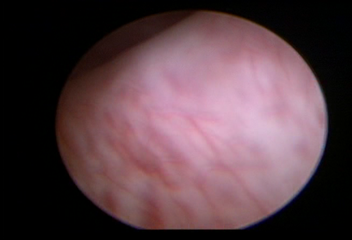
Modality: WLC
Class: Normal mucosa
Bladder cancer association: No